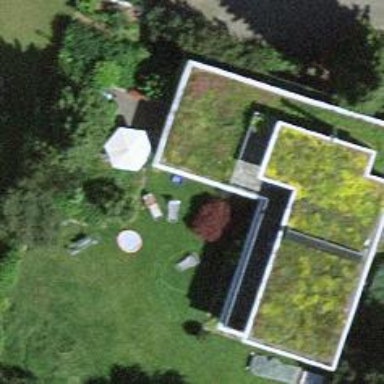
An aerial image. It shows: Simple and straightforward house.